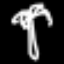
Label: palm tree